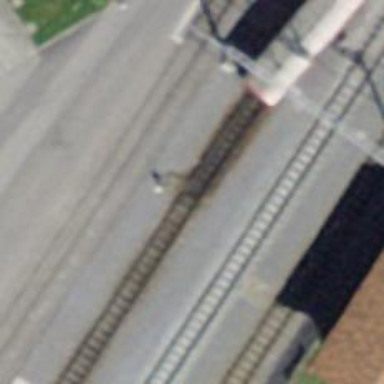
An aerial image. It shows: Railway switch.